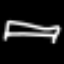
Label: bed